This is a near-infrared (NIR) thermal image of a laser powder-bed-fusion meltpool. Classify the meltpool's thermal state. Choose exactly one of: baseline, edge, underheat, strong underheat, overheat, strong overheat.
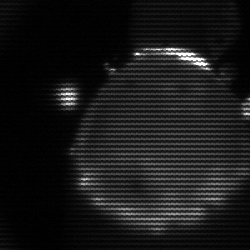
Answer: edge